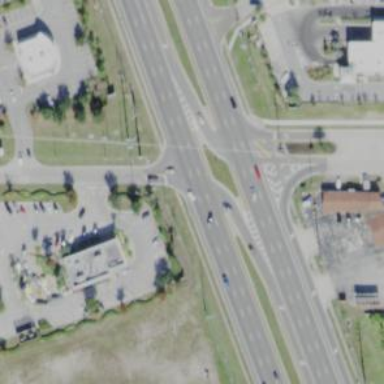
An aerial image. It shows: Trunk link highway.